Question: Does anybody know any free of charge android maps library that has 3D capabilities?
I know for sure that google maps doesn't support 3d when using the sdk library.
The provider is not a problem. I'm not married with google maps, nor any other.
The following are apps that can be used as example of what i'm trying to accomplish.
Waze
<URL>
Route 66
<URL>
Example

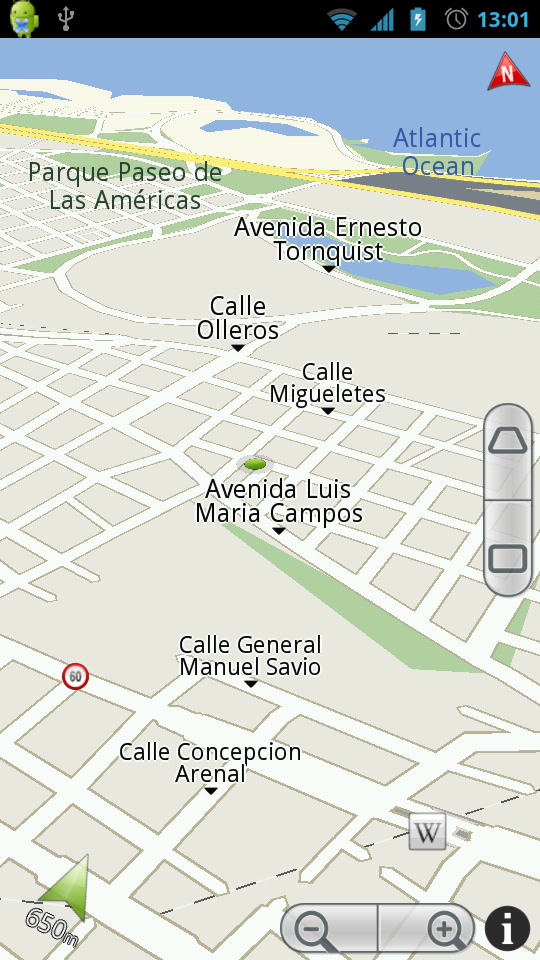
Answer: I guess this question becomes obsolete now that we have the Google Maps Api V2 is out in the wild. Thanks everyone for taking your time to answer it.
Here's a quick release changelog
> The API is now distributed as part of the Google Play services SDK, which you can download with the Android SDK Manager. To learn how to install the package, see Installing the Maps API SDK.Maps are now encapsulated in the MapFragment class, an extension of Android's Fragment class. Now you can add a map as a piece of a larger Activity. With a MapFragment object, you can show a map by itself on smaller screens, such as mobile phones, or as a part of a more complex UI on larger-screen devices, such as tablets.Because maps are encapsulated in the MapFragment class, you can implement them by extending the Android standard Activity class, rather than extending the MapActivity used in version 1.The Maps API now uses vector tiles. Their data representation is smaller, so maps appear in your apps faster, and use less bandwidth.Caching is improved, so users will typically see a map without empty areas.
Maps are now 3D. By moving the user's viewpoint, you can show the map with perspective.
<URL>
<URL>
<URL>